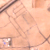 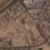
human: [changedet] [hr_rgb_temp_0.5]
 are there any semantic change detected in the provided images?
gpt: Houses and buildings were edified in the subdivision.